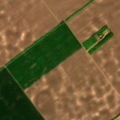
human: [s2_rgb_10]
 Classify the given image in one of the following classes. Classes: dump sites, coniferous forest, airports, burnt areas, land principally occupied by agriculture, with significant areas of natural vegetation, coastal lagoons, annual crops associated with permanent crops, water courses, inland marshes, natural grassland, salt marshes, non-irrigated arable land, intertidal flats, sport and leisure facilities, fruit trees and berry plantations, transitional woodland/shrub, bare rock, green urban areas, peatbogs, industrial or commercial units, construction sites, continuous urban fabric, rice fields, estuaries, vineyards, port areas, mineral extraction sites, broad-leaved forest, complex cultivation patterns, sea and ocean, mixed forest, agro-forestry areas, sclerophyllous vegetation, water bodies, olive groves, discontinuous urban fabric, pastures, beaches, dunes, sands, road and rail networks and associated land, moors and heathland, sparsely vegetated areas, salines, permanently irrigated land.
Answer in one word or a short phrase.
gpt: non-irrigated arable land